Question:
In my Todo App i bind each of my todo and its respective trash button (which is actually picture-box) in a table-layout-panel. I got confused how to delete its respective table-layout-panel when i click on the trash icon as the trash icons click event is not fired.
My Code
'''
' On Form Load Event
For Each c As Control In Me.Controls
If TypeOf c Is PictureBox Then
AddHandler c.Click, AddressOf core.DeleteHandler
End If
Next c
Public Sub DeleteHandler(ByVal sender As System.Object, ByVal e As System.EventArgs)
MsgBox("Wow, It Worked!")
End Sub
'''
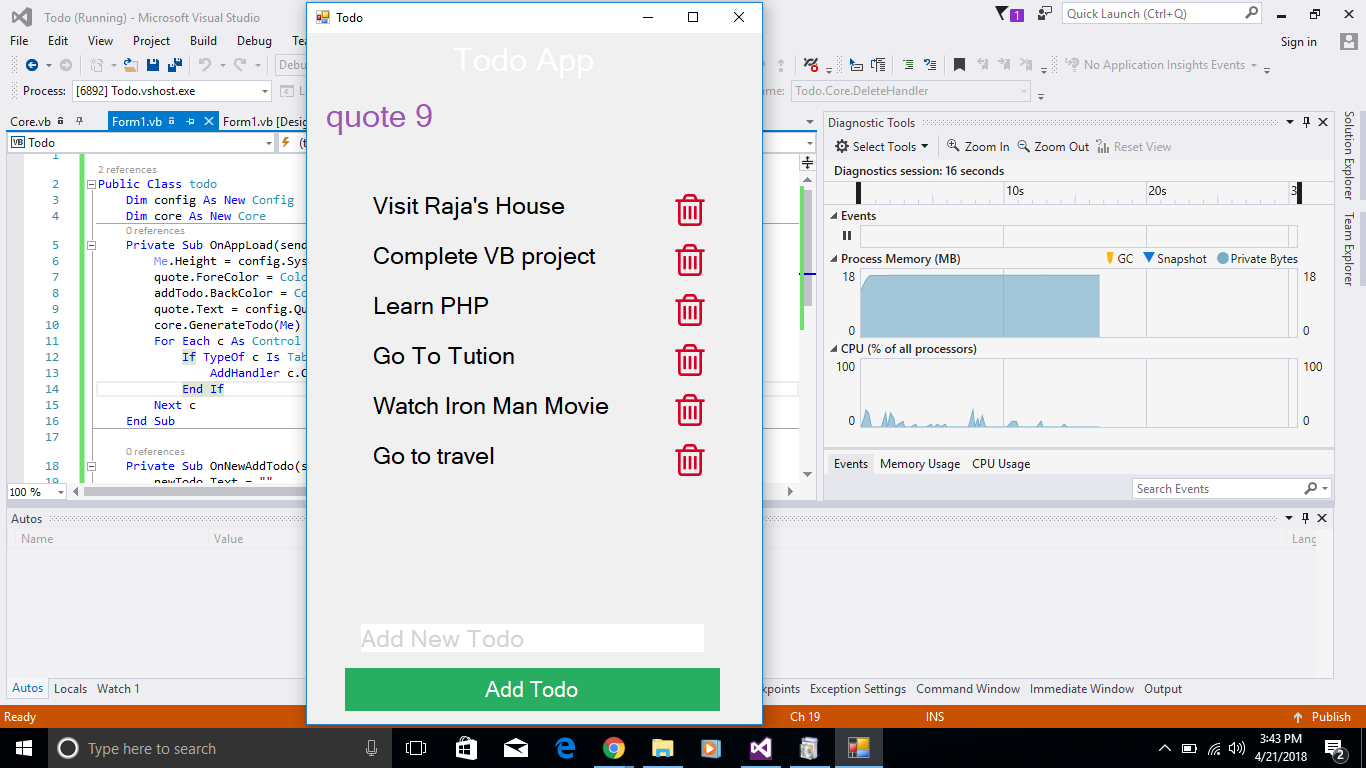
Answer: You're not attaching any event handlers, which you'd have seen if you had debugged your code. You're looping through the 'Controls' collection of the form, which does not include your 'PictureBoxes' because they are in the 'Controls' collection of the 'TableLayoutPanel'.